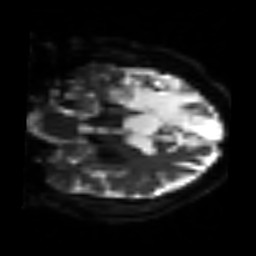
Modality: sbref
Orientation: coronal
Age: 49
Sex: male
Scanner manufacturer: siemens
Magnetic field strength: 3 T
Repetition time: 3.2 s
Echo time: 0.081 s